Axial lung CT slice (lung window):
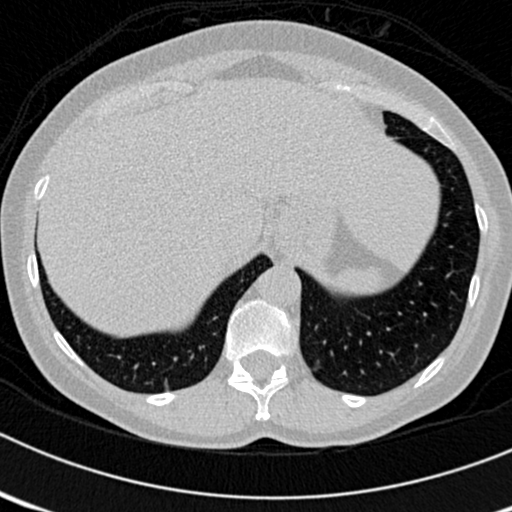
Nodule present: no